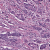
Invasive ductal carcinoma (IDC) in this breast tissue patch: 1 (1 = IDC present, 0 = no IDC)